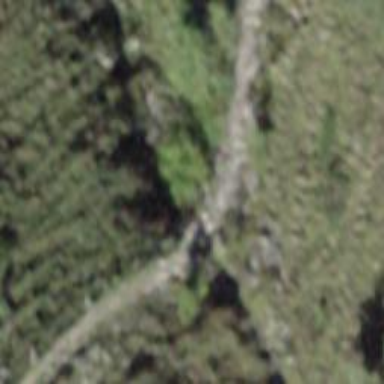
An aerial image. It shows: Path.